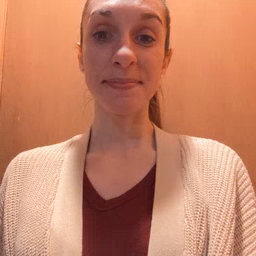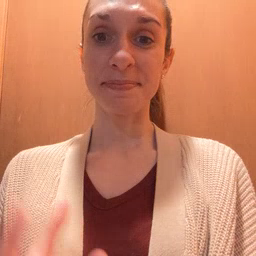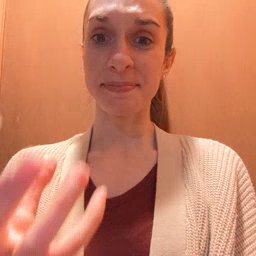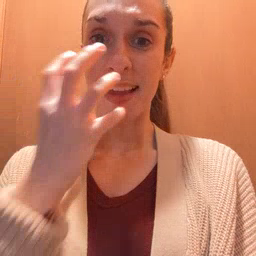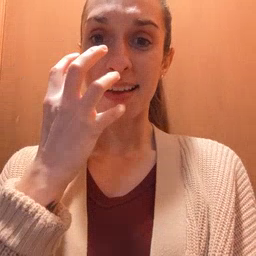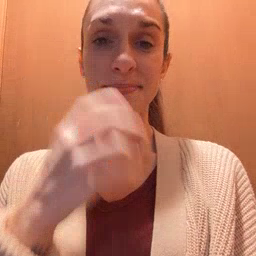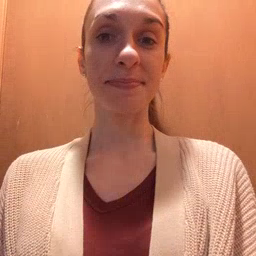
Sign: mad